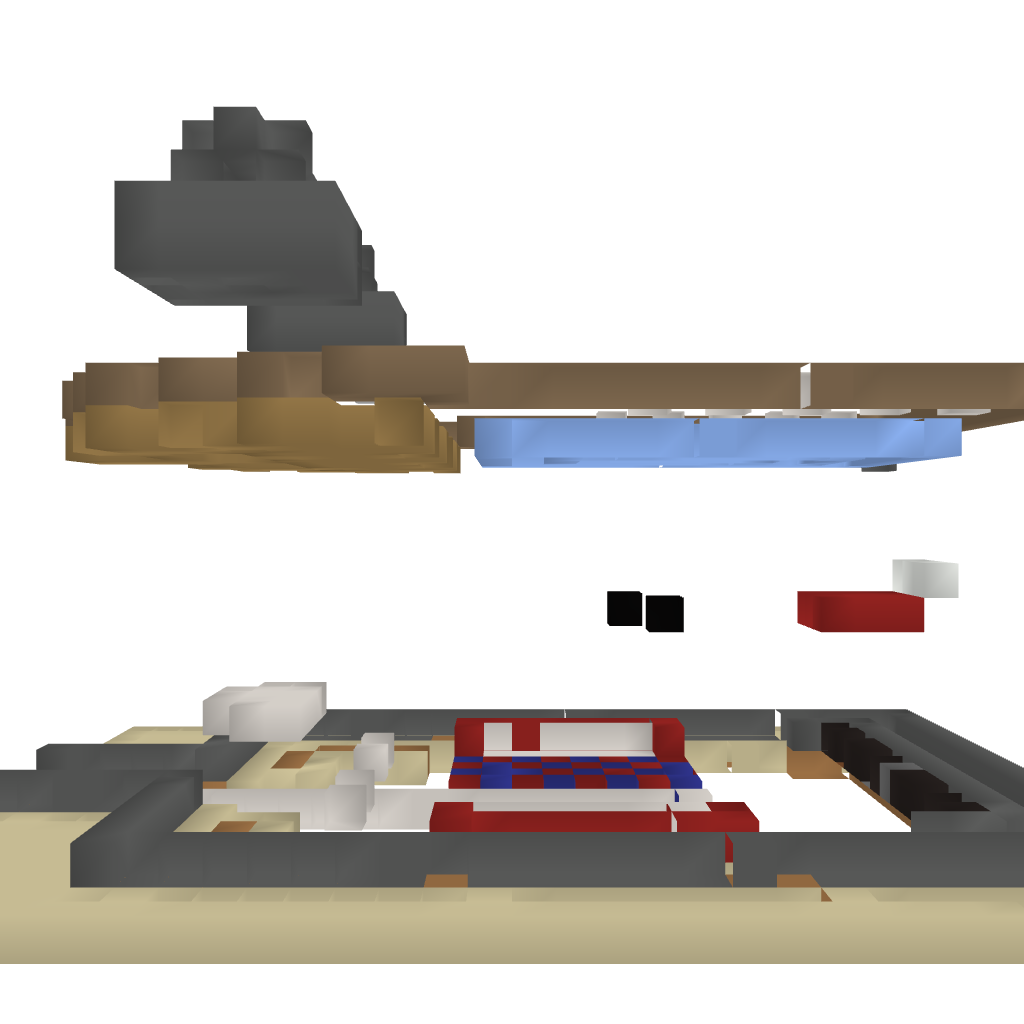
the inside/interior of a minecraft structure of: Modern House/Penthouse